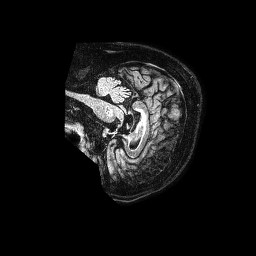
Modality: FLAIR
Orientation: sagittal
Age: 61
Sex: male
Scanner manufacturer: philips
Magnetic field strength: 1.5 T
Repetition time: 4.8 s
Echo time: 0.3 s